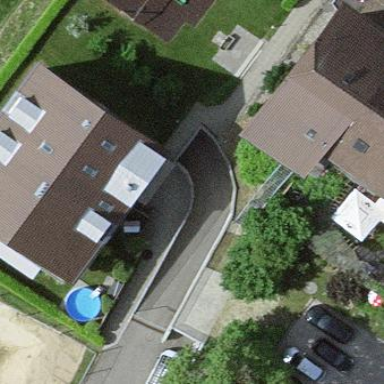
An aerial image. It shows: Residential building.